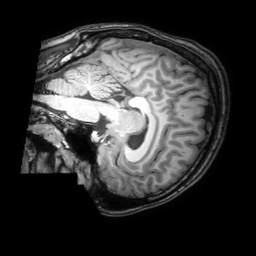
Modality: T1w
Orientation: sagittal
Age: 21
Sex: male
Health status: healthy
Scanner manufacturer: philips
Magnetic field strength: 3 T
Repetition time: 0.0079 s
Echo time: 0.0035 s